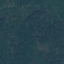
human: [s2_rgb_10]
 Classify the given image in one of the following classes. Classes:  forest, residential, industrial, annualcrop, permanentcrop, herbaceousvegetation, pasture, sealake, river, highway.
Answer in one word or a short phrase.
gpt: Forest